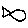
Label: fish